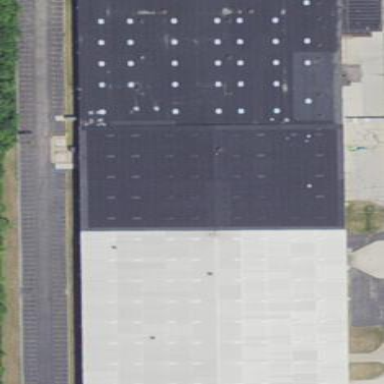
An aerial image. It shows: Industrial building.